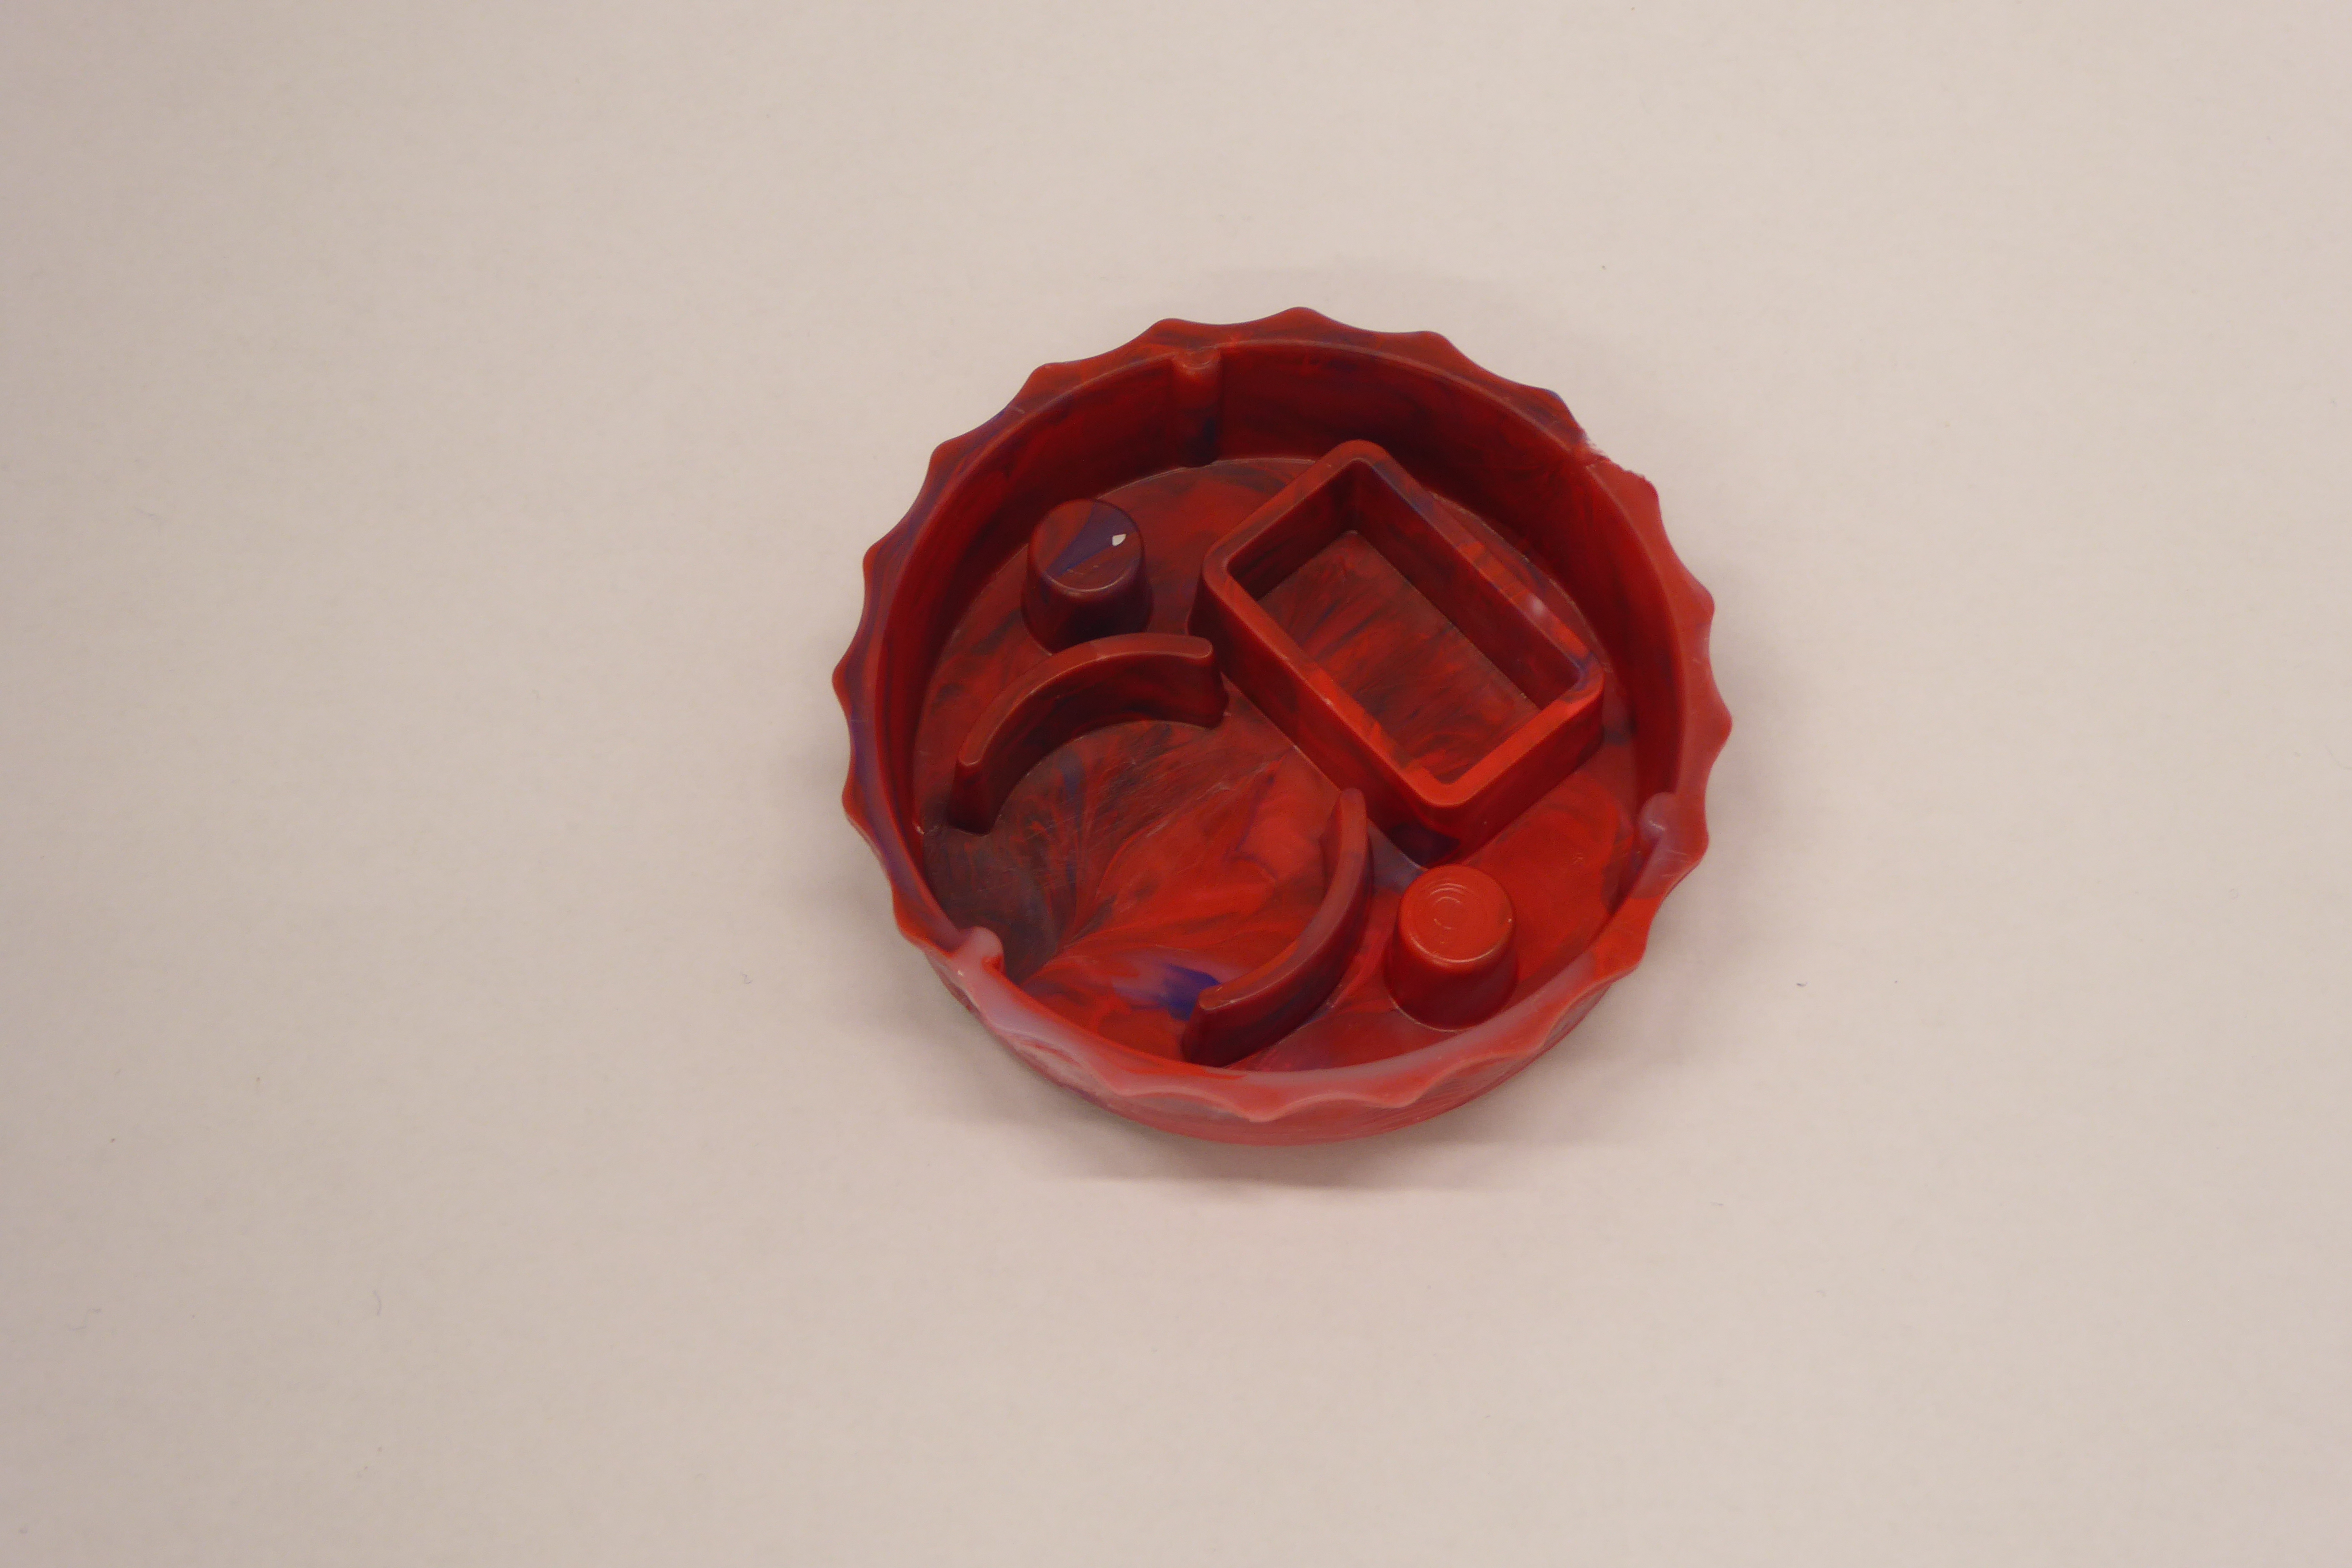
Label: Bottle Opener - Cover